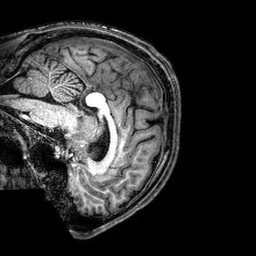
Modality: T1w
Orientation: sagittal
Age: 22
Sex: male